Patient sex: M
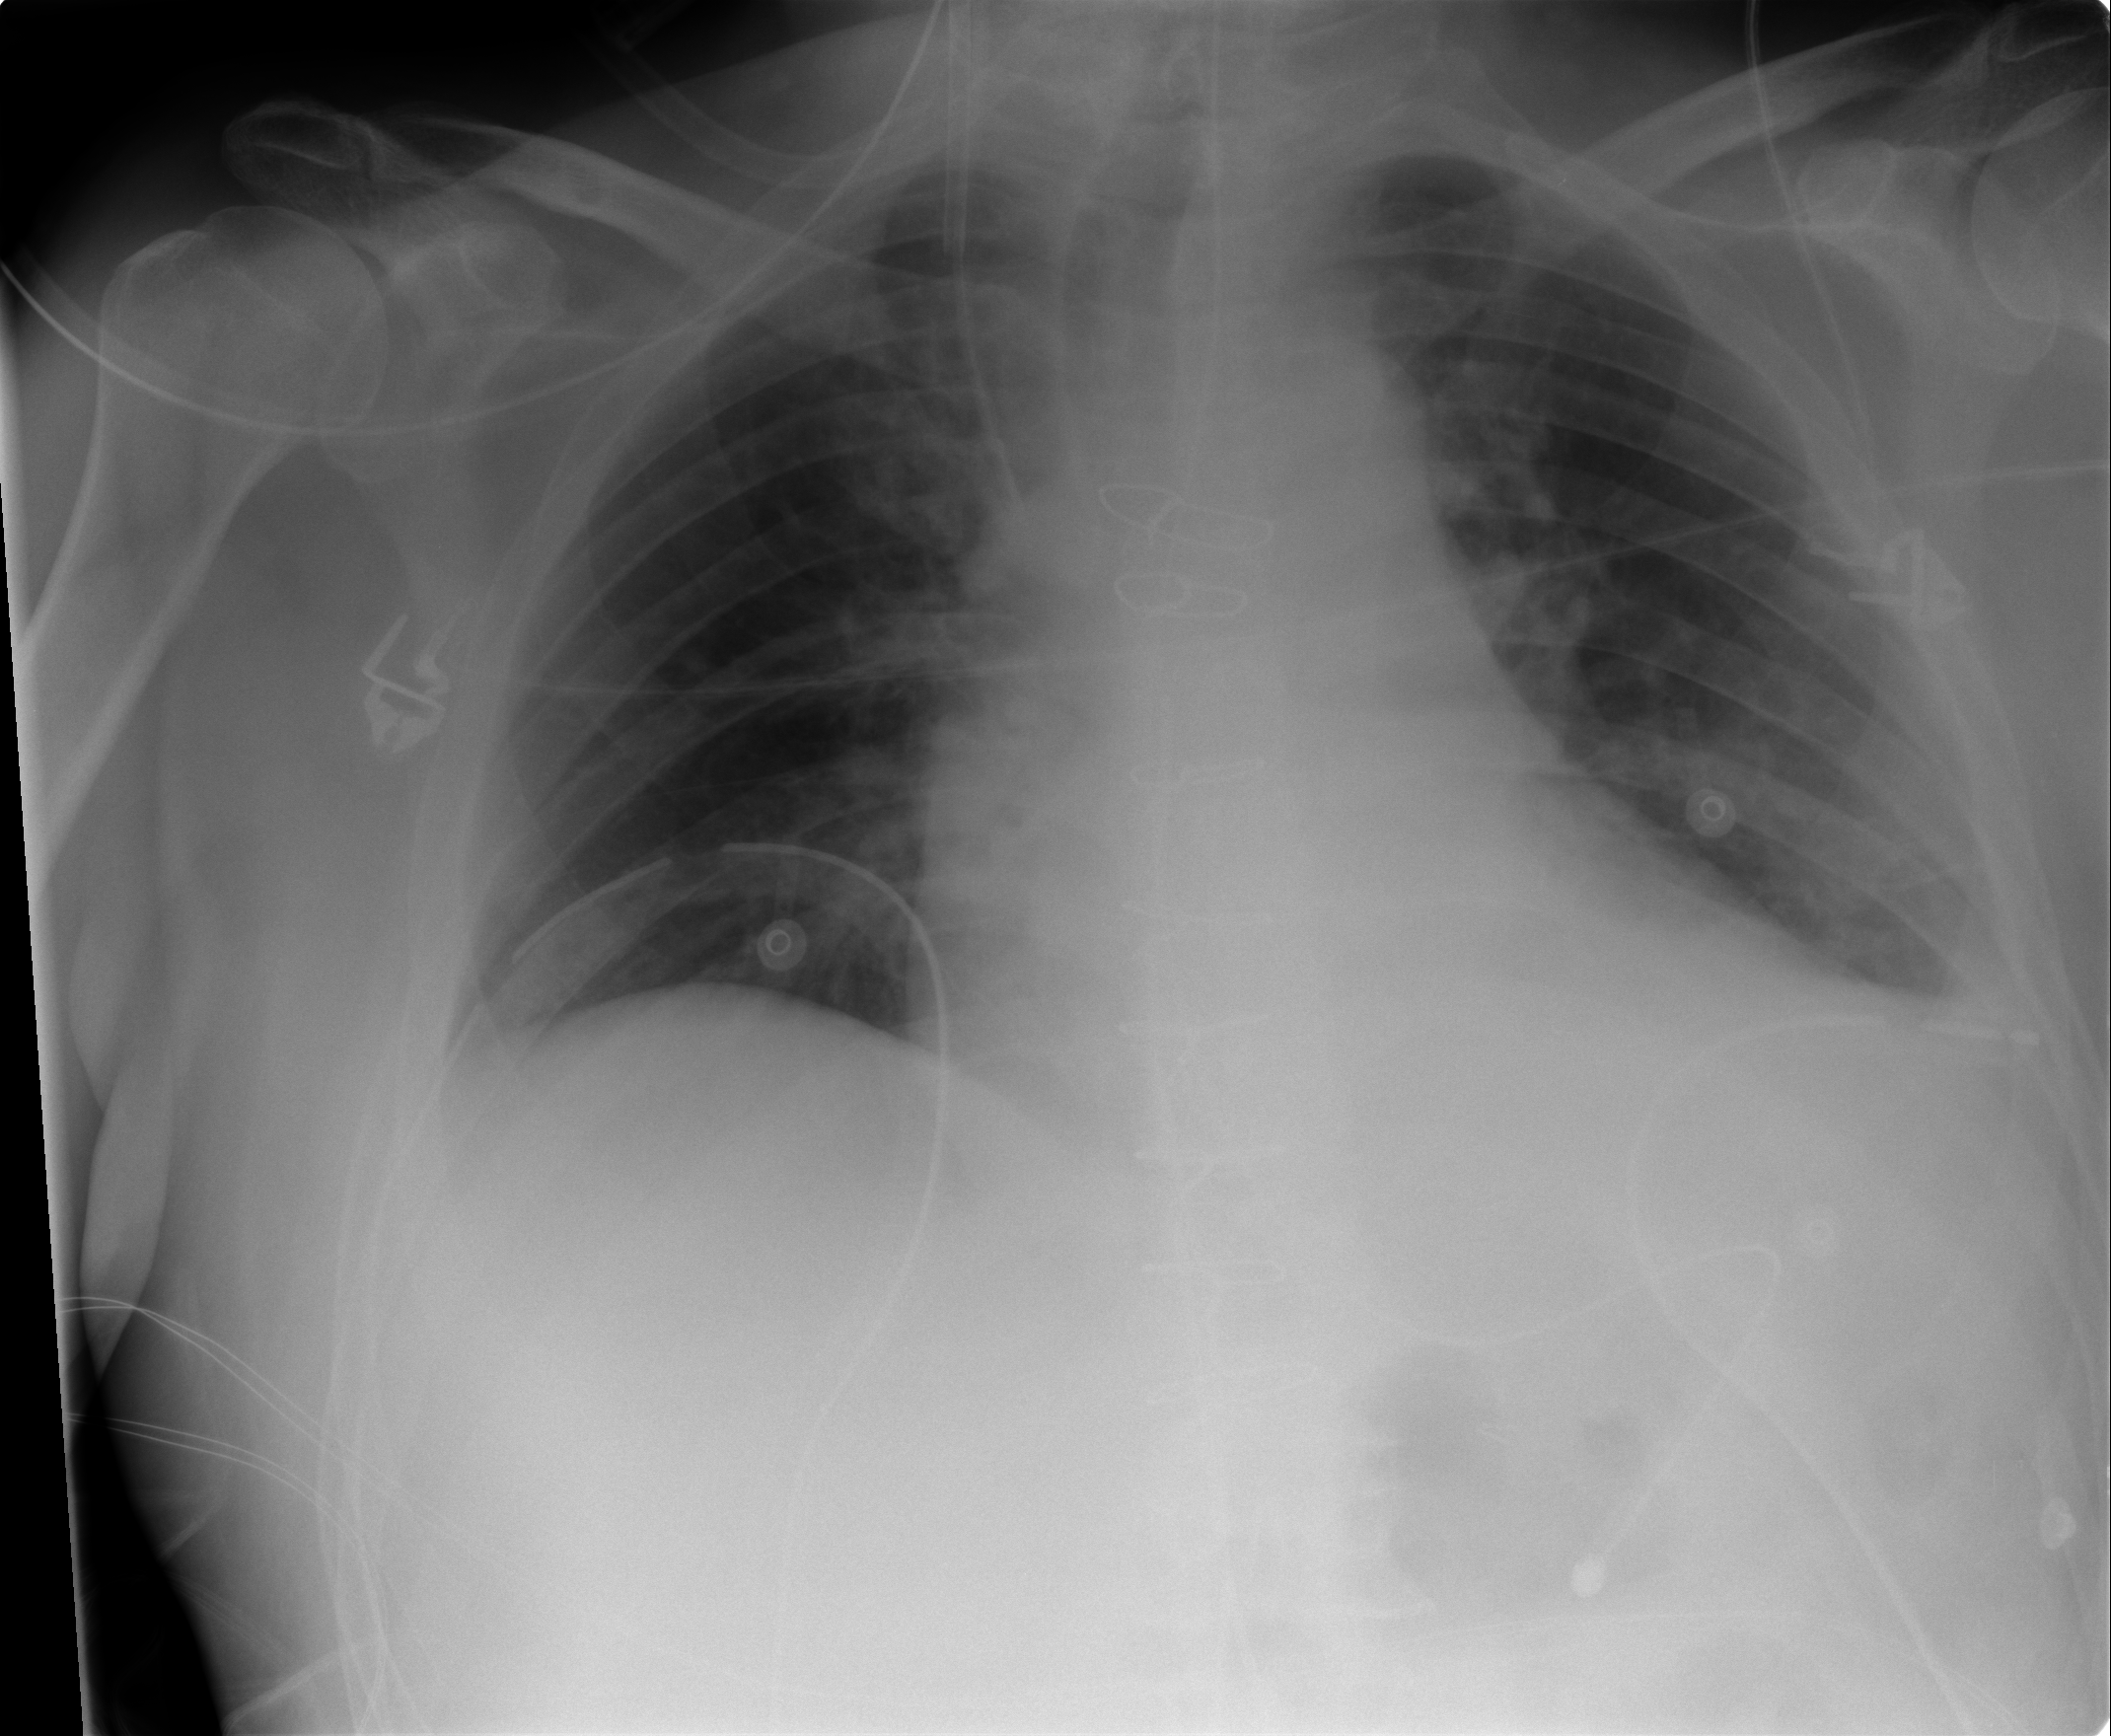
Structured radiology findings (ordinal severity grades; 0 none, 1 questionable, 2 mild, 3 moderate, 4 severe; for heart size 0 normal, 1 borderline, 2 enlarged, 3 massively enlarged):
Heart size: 0
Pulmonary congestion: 0
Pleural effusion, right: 0
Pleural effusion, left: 0
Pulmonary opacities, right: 0
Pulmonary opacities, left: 0
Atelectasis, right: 0
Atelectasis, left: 2